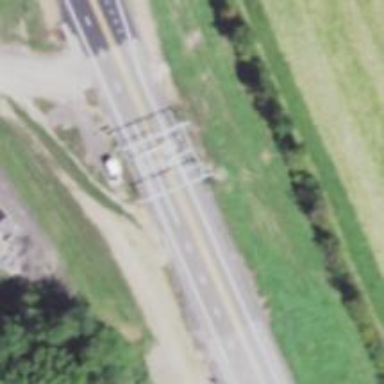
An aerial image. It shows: Toll gantry on the road.